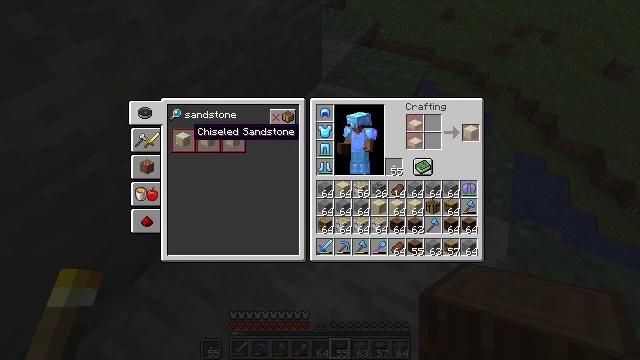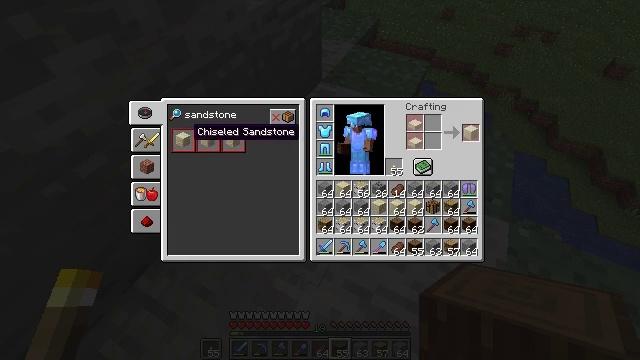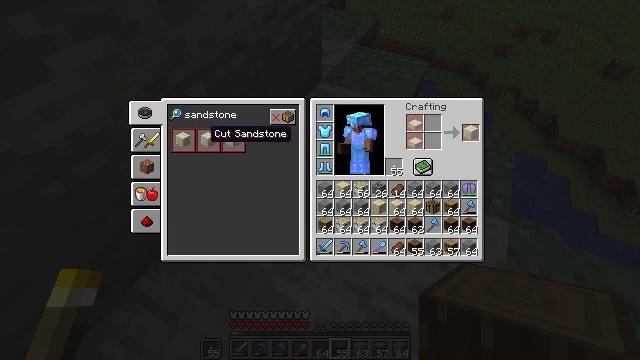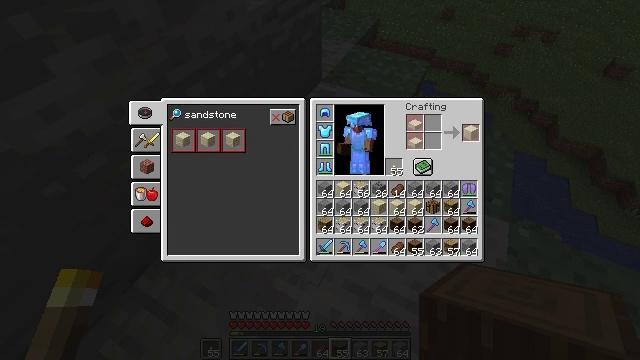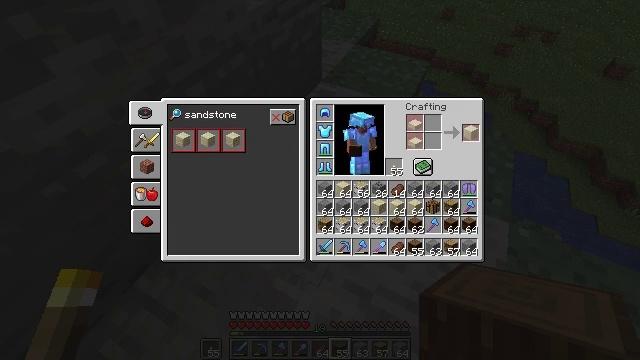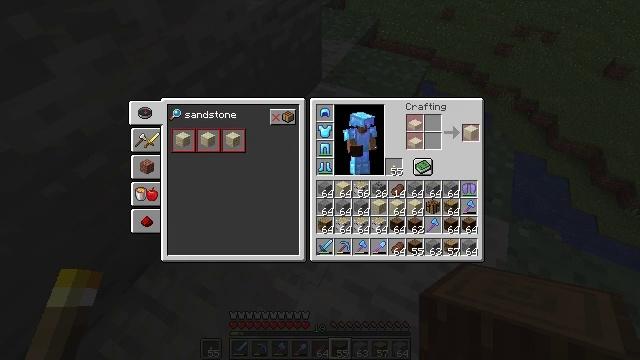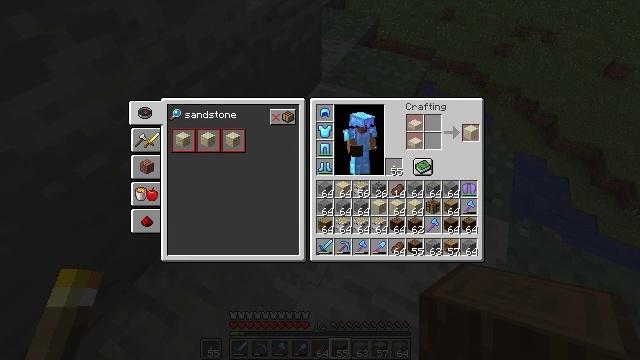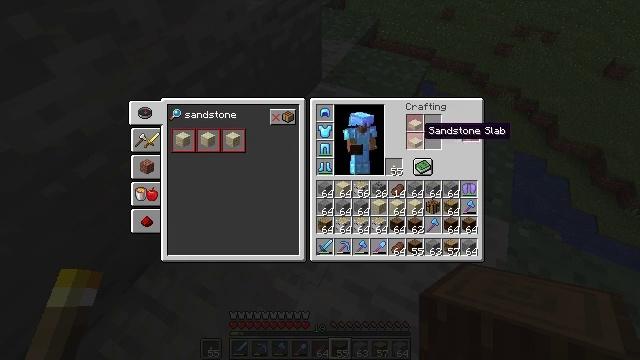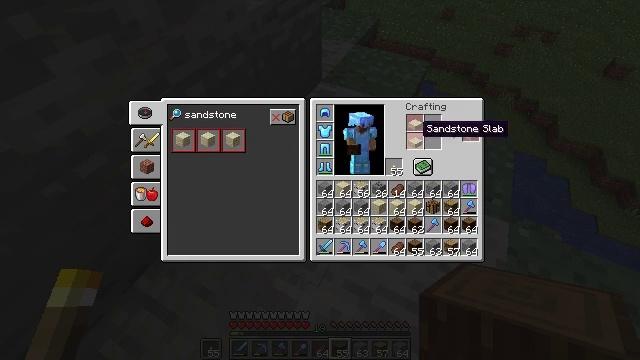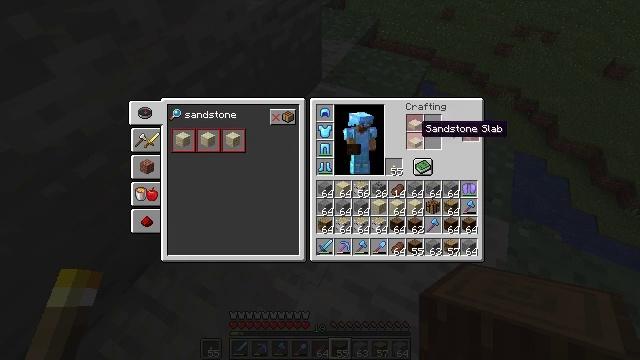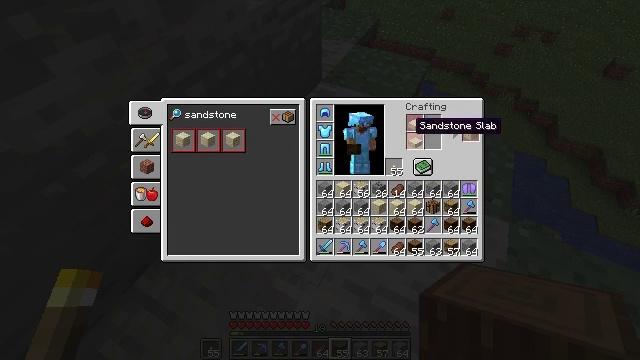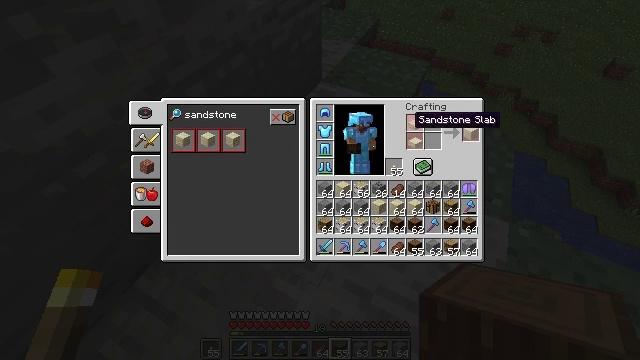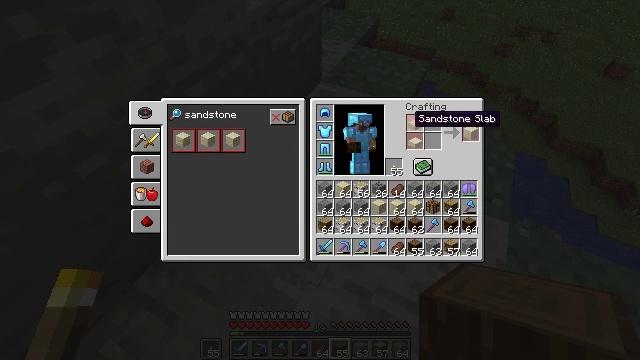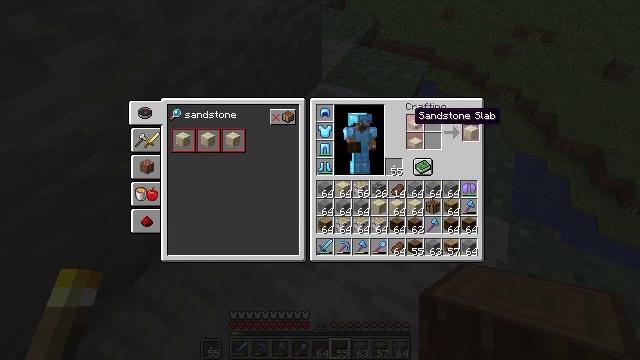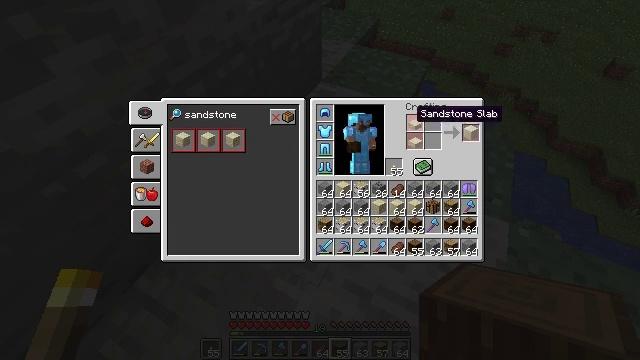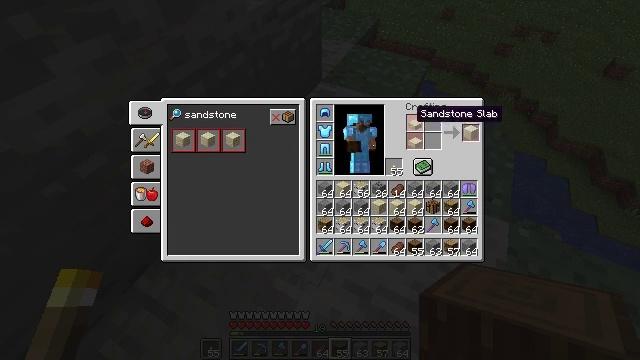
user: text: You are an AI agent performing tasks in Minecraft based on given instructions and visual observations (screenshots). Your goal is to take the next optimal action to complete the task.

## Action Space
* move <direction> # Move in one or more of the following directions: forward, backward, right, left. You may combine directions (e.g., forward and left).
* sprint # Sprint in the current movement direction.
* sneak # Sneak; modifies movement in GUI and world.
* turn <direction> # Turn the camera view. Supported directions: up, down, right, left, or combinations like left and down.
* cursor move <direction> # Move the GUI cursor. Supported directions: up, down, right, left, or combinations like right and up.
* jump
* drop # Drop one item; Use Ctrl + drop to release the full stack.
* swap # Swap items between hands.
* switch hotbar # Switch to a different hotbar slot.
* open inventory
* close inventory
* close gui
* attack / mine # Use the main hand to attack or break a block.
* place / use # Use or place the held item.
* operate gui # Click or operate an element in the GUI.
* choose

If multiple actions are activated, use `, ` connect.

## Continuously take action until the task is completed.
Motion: motion action
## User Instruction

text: Drop a stone.
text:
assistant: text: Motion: no_op
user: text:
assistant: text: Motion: cursor move right
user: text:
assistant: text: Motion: cursor move right
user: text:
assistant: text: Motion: cursor move right
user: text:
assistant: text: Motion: no_op
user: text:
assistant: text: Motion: cursor move left and up
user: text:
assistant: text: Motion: cursor move left
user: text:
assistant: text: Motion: no_op
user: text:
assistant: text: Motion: no_op
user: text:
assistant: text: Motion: no_op
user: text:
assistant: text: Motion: no_op
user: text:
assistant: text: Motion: no_op
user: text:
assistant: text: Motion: no_op
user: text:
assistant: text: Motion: no_op
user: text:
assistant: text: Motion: no_op
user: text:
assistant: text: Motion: cursor move down
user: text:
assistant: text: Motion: no_op
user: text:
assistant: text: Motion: no_op
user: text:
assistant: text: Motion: cursor move left
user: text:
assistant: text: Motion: cursor move left and down
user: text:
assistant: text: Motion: cursor move left
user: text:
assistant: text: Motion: no_op
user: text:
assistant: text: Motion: no_op
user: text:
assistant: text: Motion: cursor move up
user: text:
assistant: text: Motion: cursor move right
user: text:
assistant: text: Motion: no_op
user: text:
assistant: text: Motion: operate gui
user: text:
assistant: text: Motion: operate gui
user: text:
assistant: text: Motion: no_op
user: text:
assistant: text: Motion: no_op